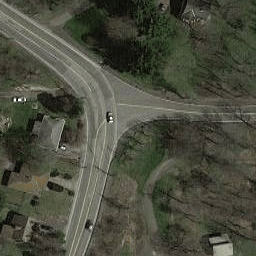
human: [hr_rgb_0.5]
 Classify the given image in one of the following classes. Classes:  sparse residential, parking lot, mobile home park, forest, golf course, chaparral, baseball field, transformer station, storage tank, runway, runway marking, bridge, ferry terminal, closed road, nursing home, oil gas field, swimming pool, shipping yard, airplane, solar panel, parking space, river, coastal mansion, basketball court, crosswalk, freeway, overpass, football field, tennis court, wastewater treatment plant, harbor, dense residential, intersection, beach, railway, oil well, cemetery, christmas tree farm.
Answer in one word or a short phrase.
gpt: intersection